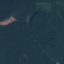
Land use / land cover class: Forest